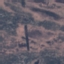
Land use / land cover class: HerbaceousVegetation